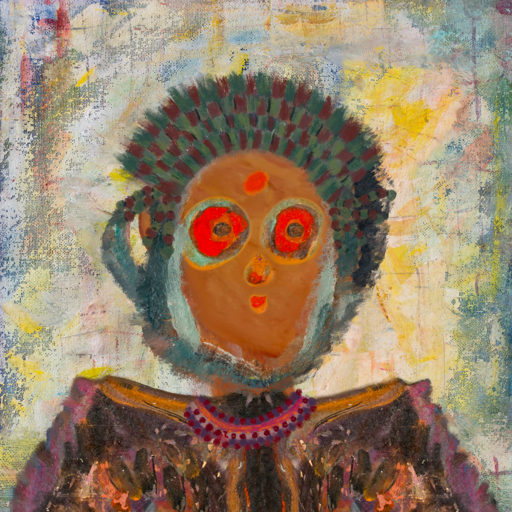
Background: Irani, Head And Neck Front: Pious_Lady, Face Front: Sisters, Bust: Gypsy_Queen, Hair Front: Boggyland, Head Accessory: After_Raid_Crown, Second Necklace: Blank, Necklace: Roy_Bahadur, Baby: Blank